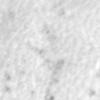
Label: no_change